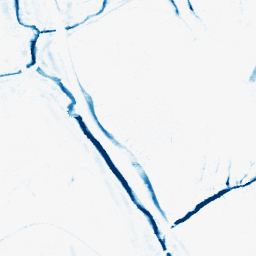
Category: morphological
Decomposition family: morphological_ellipse
Decomposition parameters: operation: closing
width: 5
height: 10
Upsampling method: cubic_catmull_rom
Upsampling parameters: scale: 2
Upsampling scale: 2